Question: I've got the following data and pivot table:

The column in the pivot table is the sum of the following calculated field:
'''
=start-TIME(7, 30, 0)
'''
I know that this calculation is wrong for what I want to achieve. I need to know how much delay I have had on each day to start the work. e.g. on 1-Oct-12, assuming I should have started my work at 7:30, 8:00 - 7:30 which yields 30 minutes delay, 1 hour delay for 2-Oct-12 and 50 minutes for 3-Oct-12.
So my question is, how can I have a calculated field based on only the first row of each group in a pivot table?
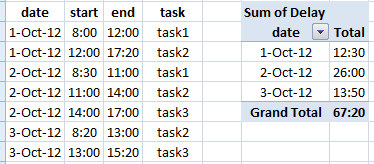
Answer: I tend to avoid calculated fields and do the calculation in the source data if possible. So in this case I'd add a delay column to your source data, with a calculation that sums the difference only for the first row for each date:
'''
=IF(COUNTIF($A$2:$A2,$A2)=1,B2-TIME(7,30,0),0)
'''

Then you can pivot on the sum of delay. Format the delay pivot field like '[h]:mm'.